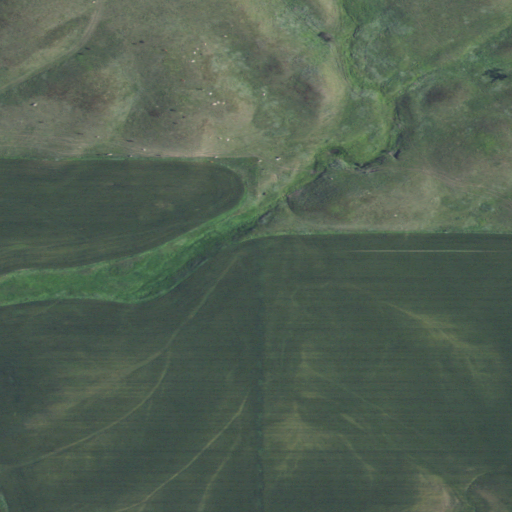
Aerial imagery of valley in North Dakota named Lawson Coulee containing cultivated crops and grassland